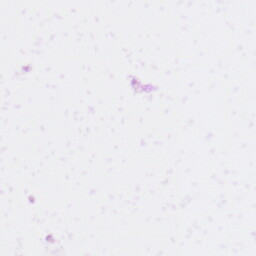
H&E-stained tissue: Skin